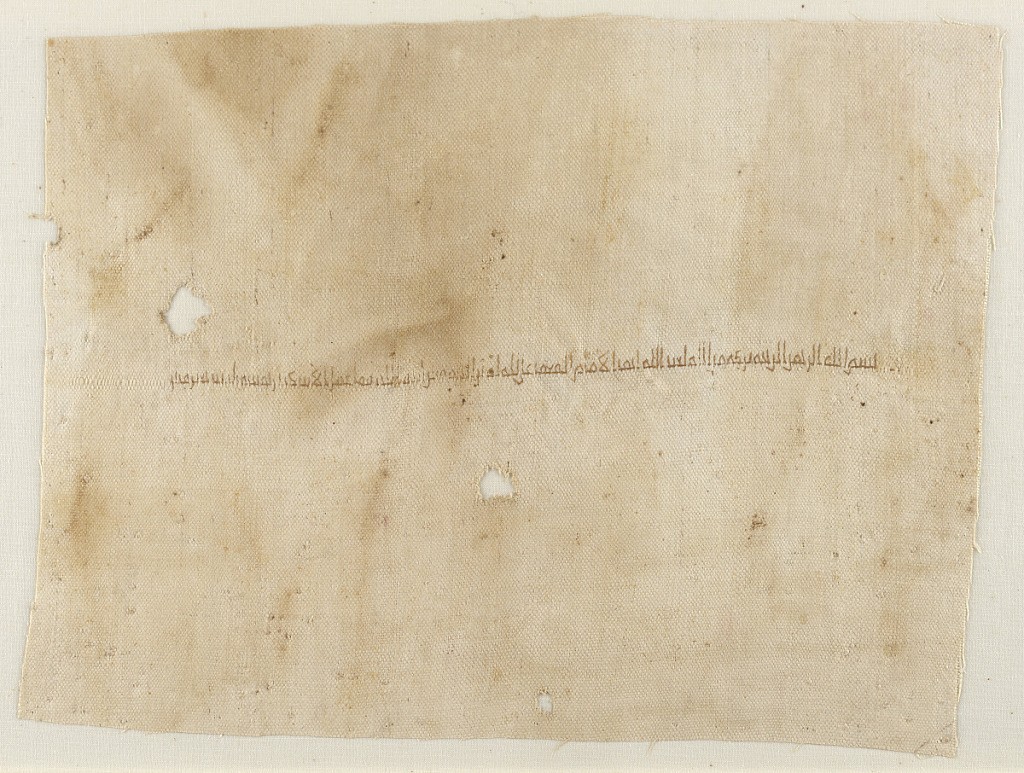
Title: Fragment of a garment with embroidered inscription
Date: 870–892
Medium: silk embroidery, linen foundation Technique: embroidered on plain weave
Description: Fragment of natural linen embroidered in couched stitches with an inscription. Translation:
"In the name of God, the Merciful, the Compassionate. Blessing from Allah to the servant of God, Ahmad, the Imam al Mu (ta)mid ala-llah, Commander of the Faithful, may God strengthen him. That which was made in al Iskandariya, the year 273." (886 - 887 CE)
The city mentioned is Alexandria.